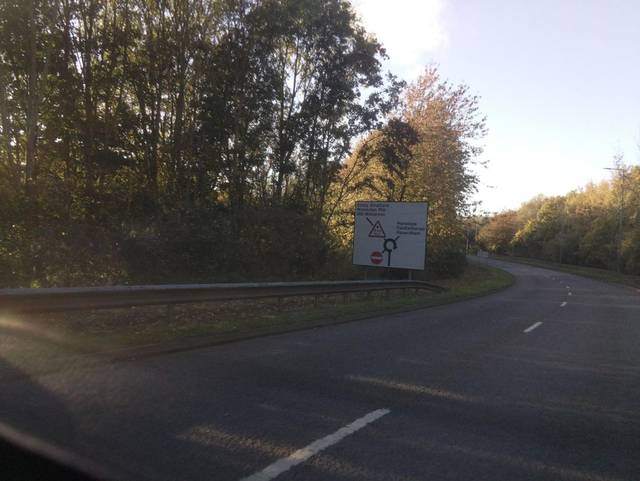
Region: United Kingdom
Coordinates: 52.067, -0.8033